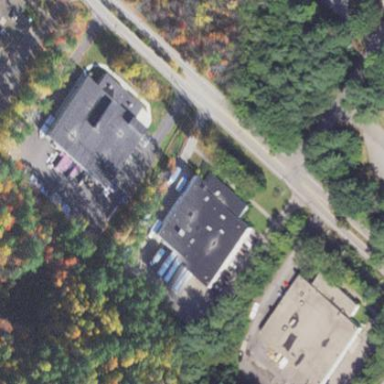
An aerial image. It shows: Commercial building.